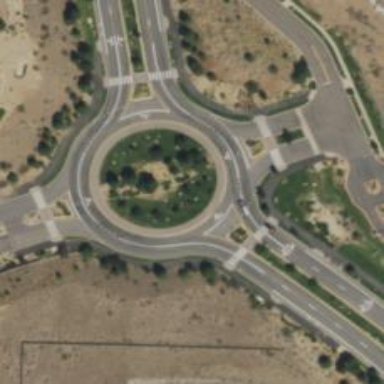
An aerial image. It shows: Secondary road with asphalt surface featuring roundabout. There is separate sidewalk along the road.